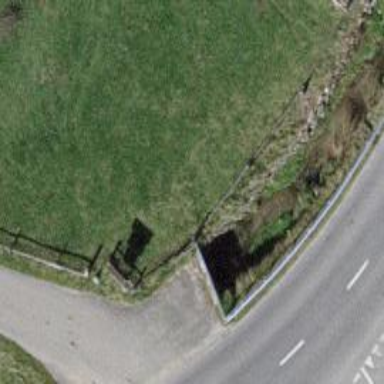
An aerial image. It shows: Culvert tunnel.